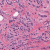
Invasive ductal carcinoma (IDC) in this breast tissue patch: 1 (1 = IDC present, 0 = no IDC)